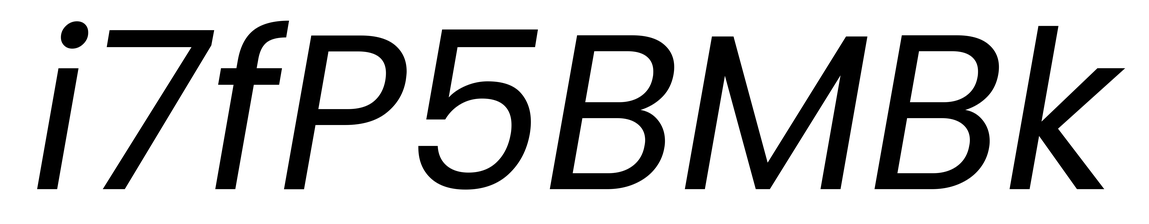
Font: Poppins-Italic